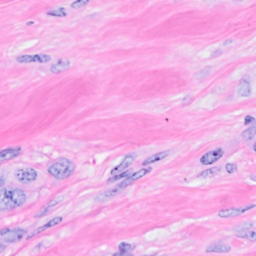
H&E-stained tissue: Breast